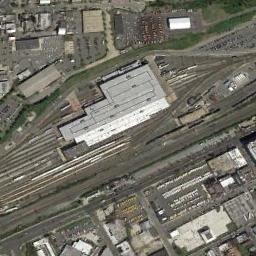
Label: railway_station